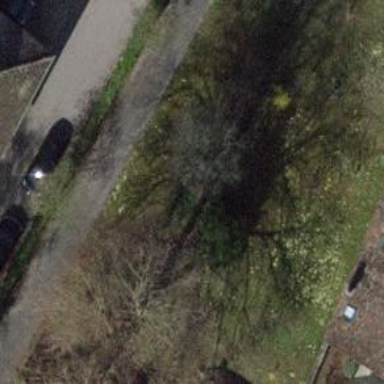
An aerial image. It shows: Deciduous broadleaved tree in garden.